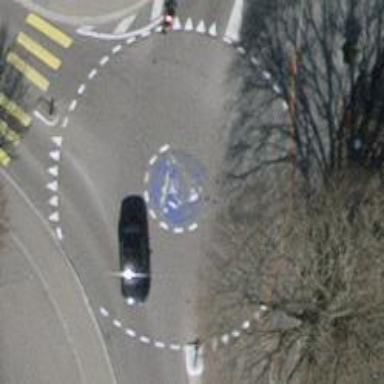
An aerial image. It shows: Mini roundabout on the road.